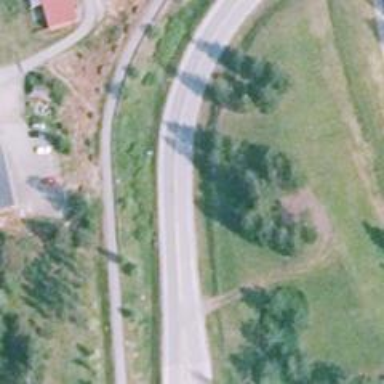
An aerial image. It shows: Tertiary trunk_link highway.